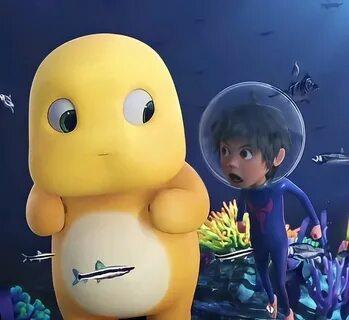
Label: nailong